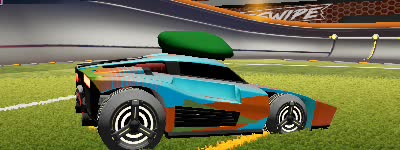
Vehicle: breakout